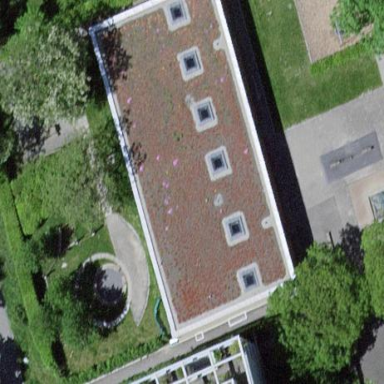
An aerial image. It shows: Kindergarten building.